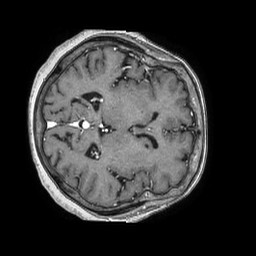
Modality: T1w
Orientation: axial
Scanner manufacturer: philips
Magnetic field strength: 1.5 T
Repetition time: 0.007588 s
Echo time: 0.003446 s